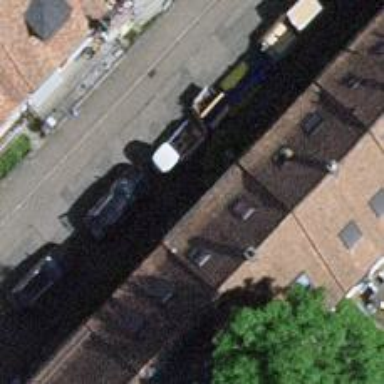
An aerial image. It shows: Terrace building.